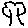
Label: tree